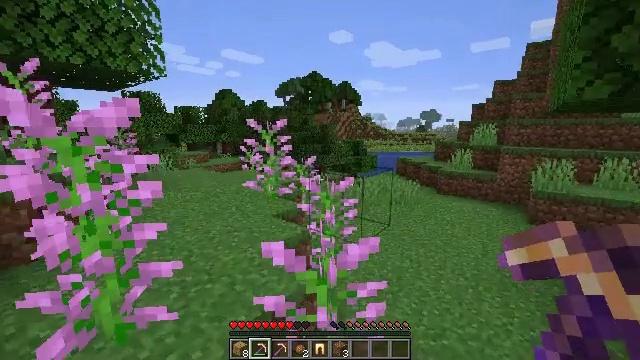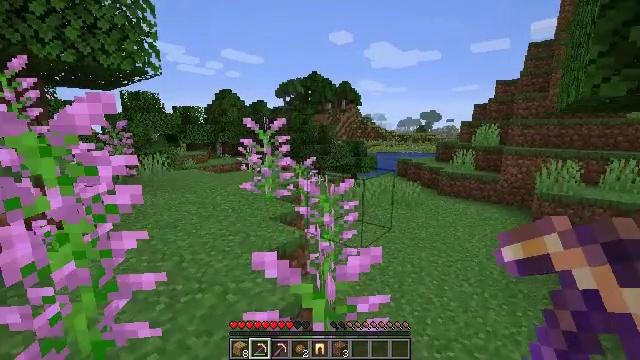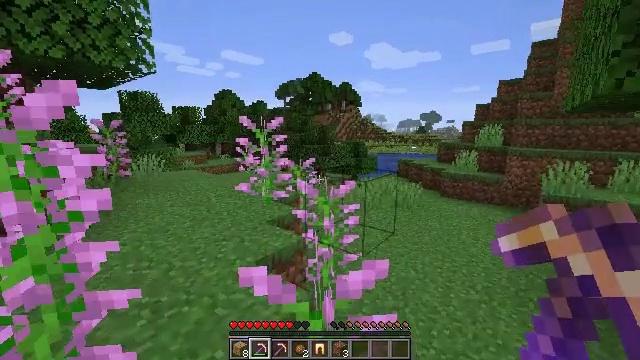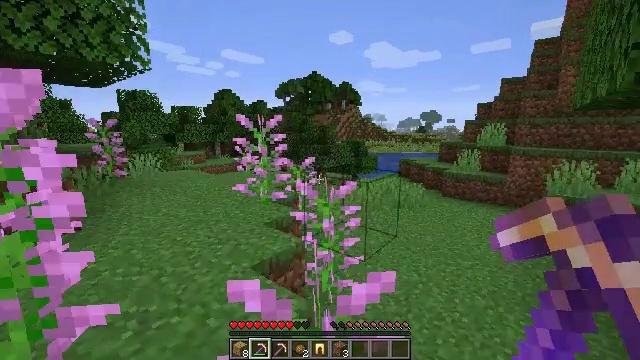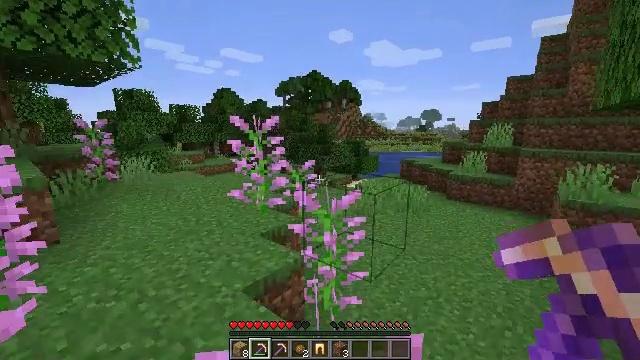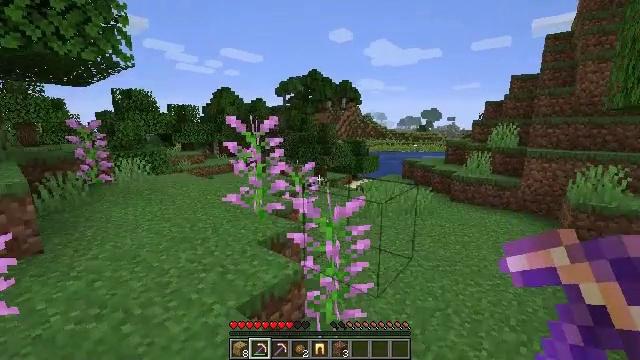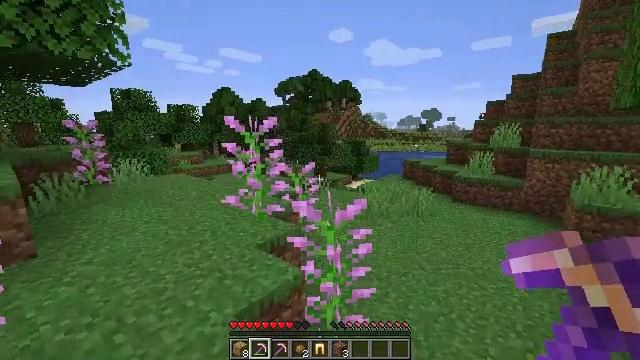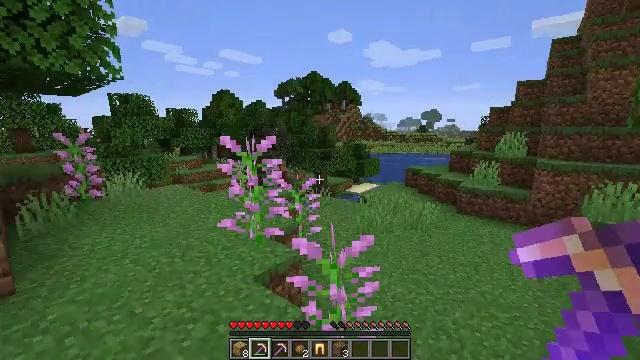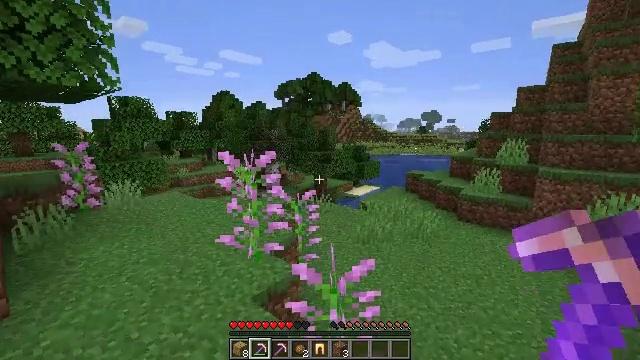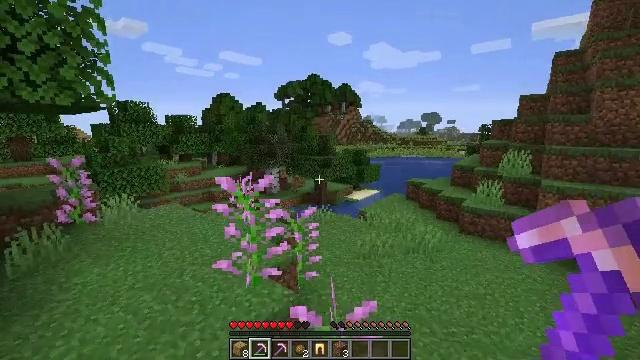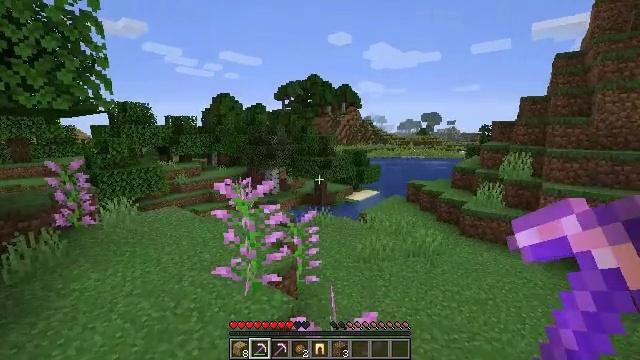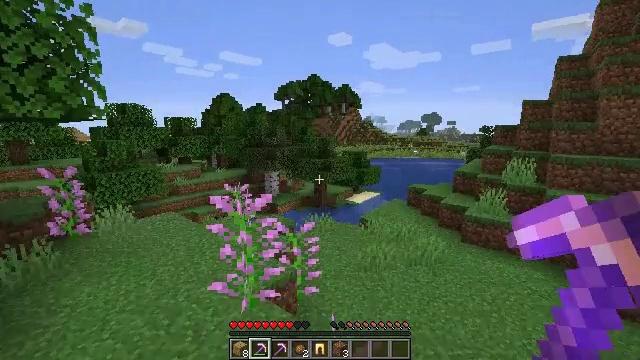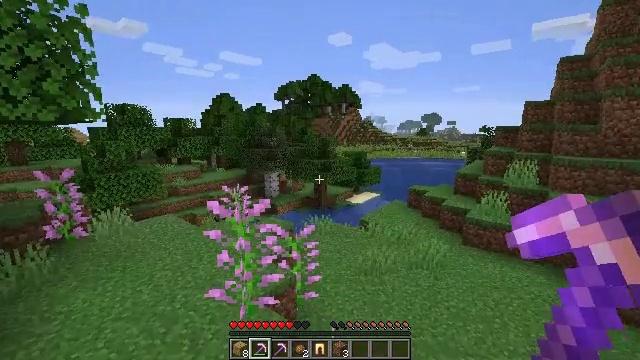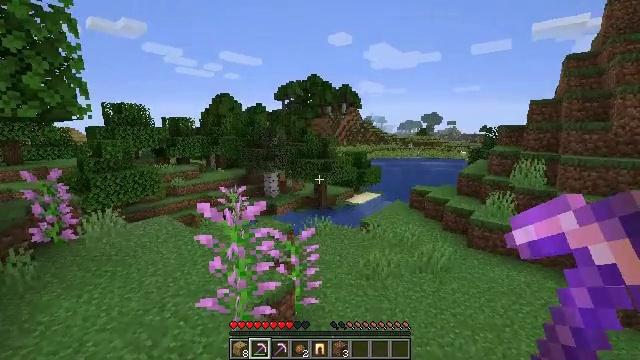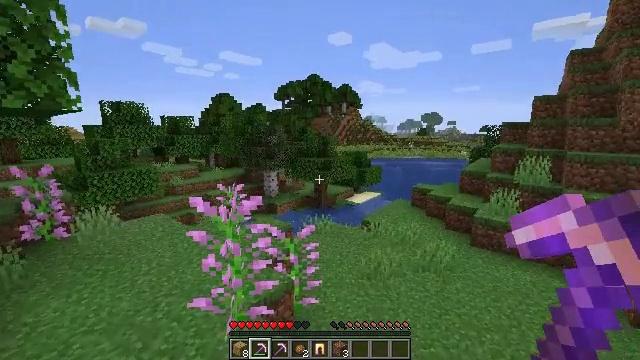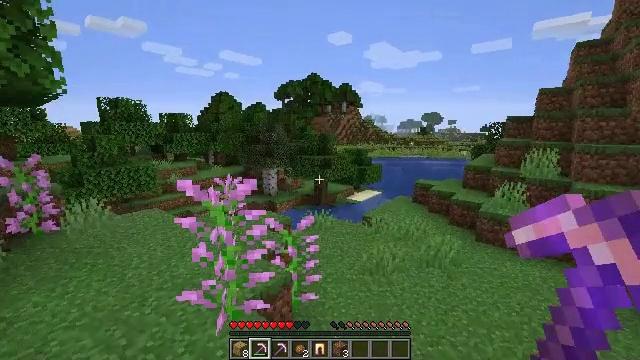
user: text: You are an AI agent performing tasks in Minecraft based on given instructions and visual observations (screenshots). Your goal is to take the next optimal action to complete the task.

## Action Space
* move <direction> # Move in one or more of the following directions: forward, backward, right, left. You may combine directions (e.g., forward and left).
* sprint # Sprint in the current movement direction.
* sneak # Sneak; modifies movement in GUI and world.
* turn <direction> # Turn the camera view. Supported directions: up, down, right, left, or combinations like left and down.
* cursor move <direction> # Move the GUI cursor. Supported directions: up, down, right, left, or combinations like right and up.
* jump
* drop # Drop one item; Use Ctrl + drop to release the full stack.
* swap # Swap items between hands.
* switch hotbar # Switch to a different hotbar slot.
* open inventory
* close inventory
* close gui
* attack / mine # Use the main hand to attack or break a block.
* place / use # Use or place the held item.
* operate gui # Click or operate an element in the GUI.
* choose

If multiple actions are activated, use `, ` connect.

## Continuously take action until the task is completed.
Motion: motion action
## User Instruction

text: Mine oak leaves.
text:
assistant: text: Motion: move forward
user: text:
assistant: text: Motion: move forward
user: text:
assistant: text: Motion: move forward
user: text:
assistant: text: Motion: move forward
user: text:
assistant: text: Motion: move forward
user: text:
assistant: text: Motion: move forward
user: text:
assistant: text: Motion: move forward, jump
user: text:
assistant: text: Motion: move forward, jump
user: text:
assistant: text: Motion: move forward, jump
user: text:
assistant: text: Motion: move forward, jump
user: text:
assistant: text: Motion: move forward, jump
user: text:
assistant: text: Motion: move forward, jump
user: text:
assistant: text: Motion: move forward, jump
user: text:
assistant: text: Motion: move forward, jump
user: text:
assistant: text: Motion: move forward, jump
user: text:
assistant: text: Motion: move forward, jump
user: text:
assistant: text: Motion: move forward, jump
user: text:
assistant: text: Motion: move forward, jump
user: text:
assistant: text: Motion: move forward, jump
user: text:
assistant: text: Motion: move forward, jump
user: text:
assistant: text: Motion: move forward, jump
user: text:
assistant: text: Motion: move forward, jump
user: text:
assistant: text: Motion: move forward, jump
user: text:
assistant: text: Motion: move forward, jump
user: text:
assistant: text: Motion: move forward, jump
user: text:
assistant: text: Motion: move forward, jump
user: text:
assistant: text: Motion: move forward, jump
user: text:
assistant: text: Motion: move forward, jump
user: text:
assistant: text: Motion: move forward, jump
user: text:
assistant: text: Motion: move forward, jump